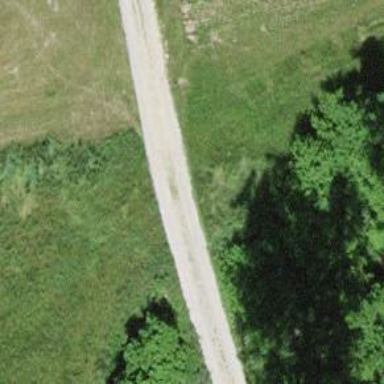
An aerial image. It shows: Gravel track.